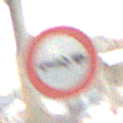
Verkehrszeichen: VerbotPersonenkraftwagenMitAnhaenger
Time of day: MorningAfternoon
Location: Roofed (Suburban)
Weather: PartlyCloudy
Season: Winter
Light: Natural